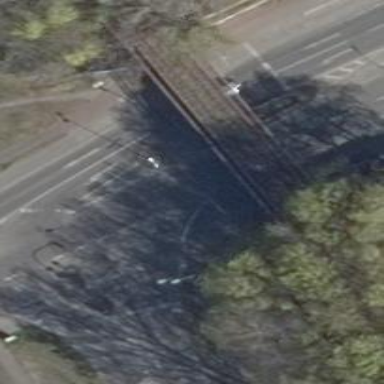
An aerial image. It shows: Secondary road with separate asphalt cycleway and sidewalk.